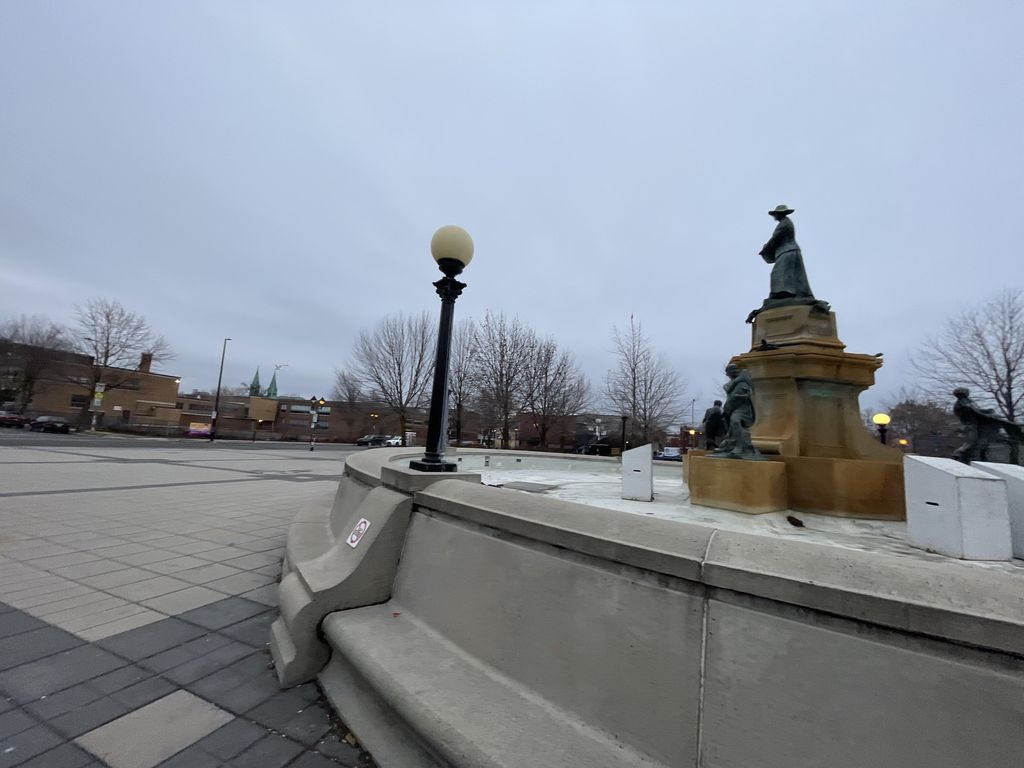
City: montreal